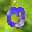
Label: 0